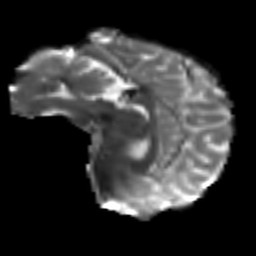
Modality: T2w
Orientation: sagittal
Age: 29
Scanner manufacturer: siemens
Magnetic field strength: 3 T
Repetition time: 4.52 s
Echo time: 0.084 s